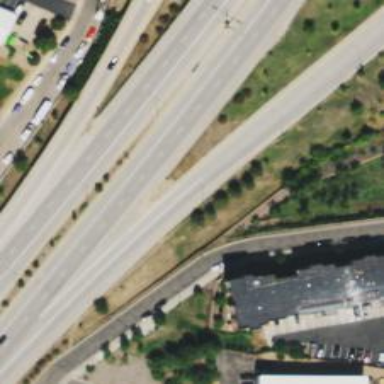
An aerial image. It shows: Trunk link highway.